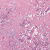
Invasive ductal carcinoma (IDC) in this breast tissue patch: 1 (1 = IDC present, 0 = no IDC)